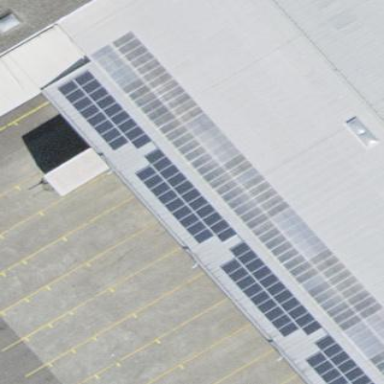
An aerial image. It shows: Solar power generator with photovoltaic panels.